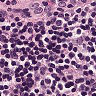
Metastatic tissue present: no